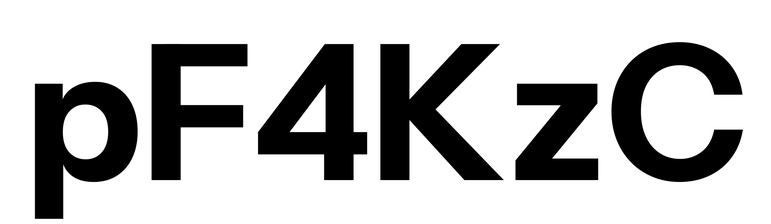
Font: InstrumentSans_Bold